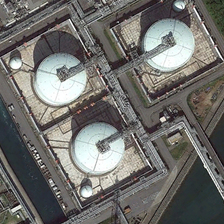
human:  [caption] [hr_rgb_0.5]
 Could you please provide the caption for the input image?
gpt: three large white storage tanks are near a river .

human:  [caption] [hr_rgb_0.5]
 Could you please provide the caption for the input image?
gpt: three large white storage tanks are near a river .

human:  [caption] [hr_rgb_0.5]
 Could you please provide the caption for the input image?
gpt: three large white storage tanks are near a river .

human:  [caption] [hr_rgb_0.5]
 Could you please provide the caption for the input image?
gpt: three large white storage tanks are near a river .

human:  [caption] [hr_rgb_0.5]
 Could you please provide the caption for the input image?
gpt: three large white storage tanks are near a river .